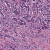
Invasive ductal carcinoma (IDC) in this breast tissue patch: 1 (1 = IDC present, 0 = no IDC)